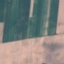
Land use / land cover class: AnnualCrop